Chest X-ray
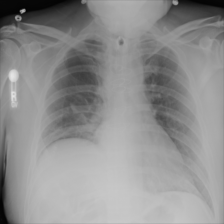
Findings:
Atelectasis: negative
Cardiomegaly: negative
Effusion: negative
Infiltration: negative
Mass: negative
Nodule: negative
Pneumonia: negative
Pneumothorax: positive
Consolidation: negative
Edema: negative
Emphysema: negative
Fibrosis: negative
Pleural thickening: negative
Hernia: negative